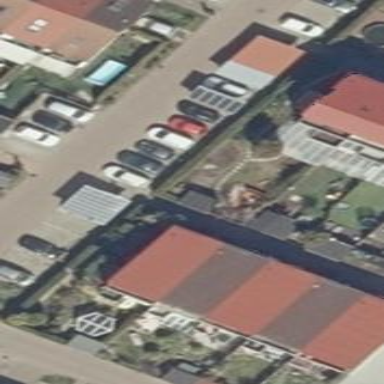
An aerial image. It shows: Parking available on the street side.